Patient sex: M
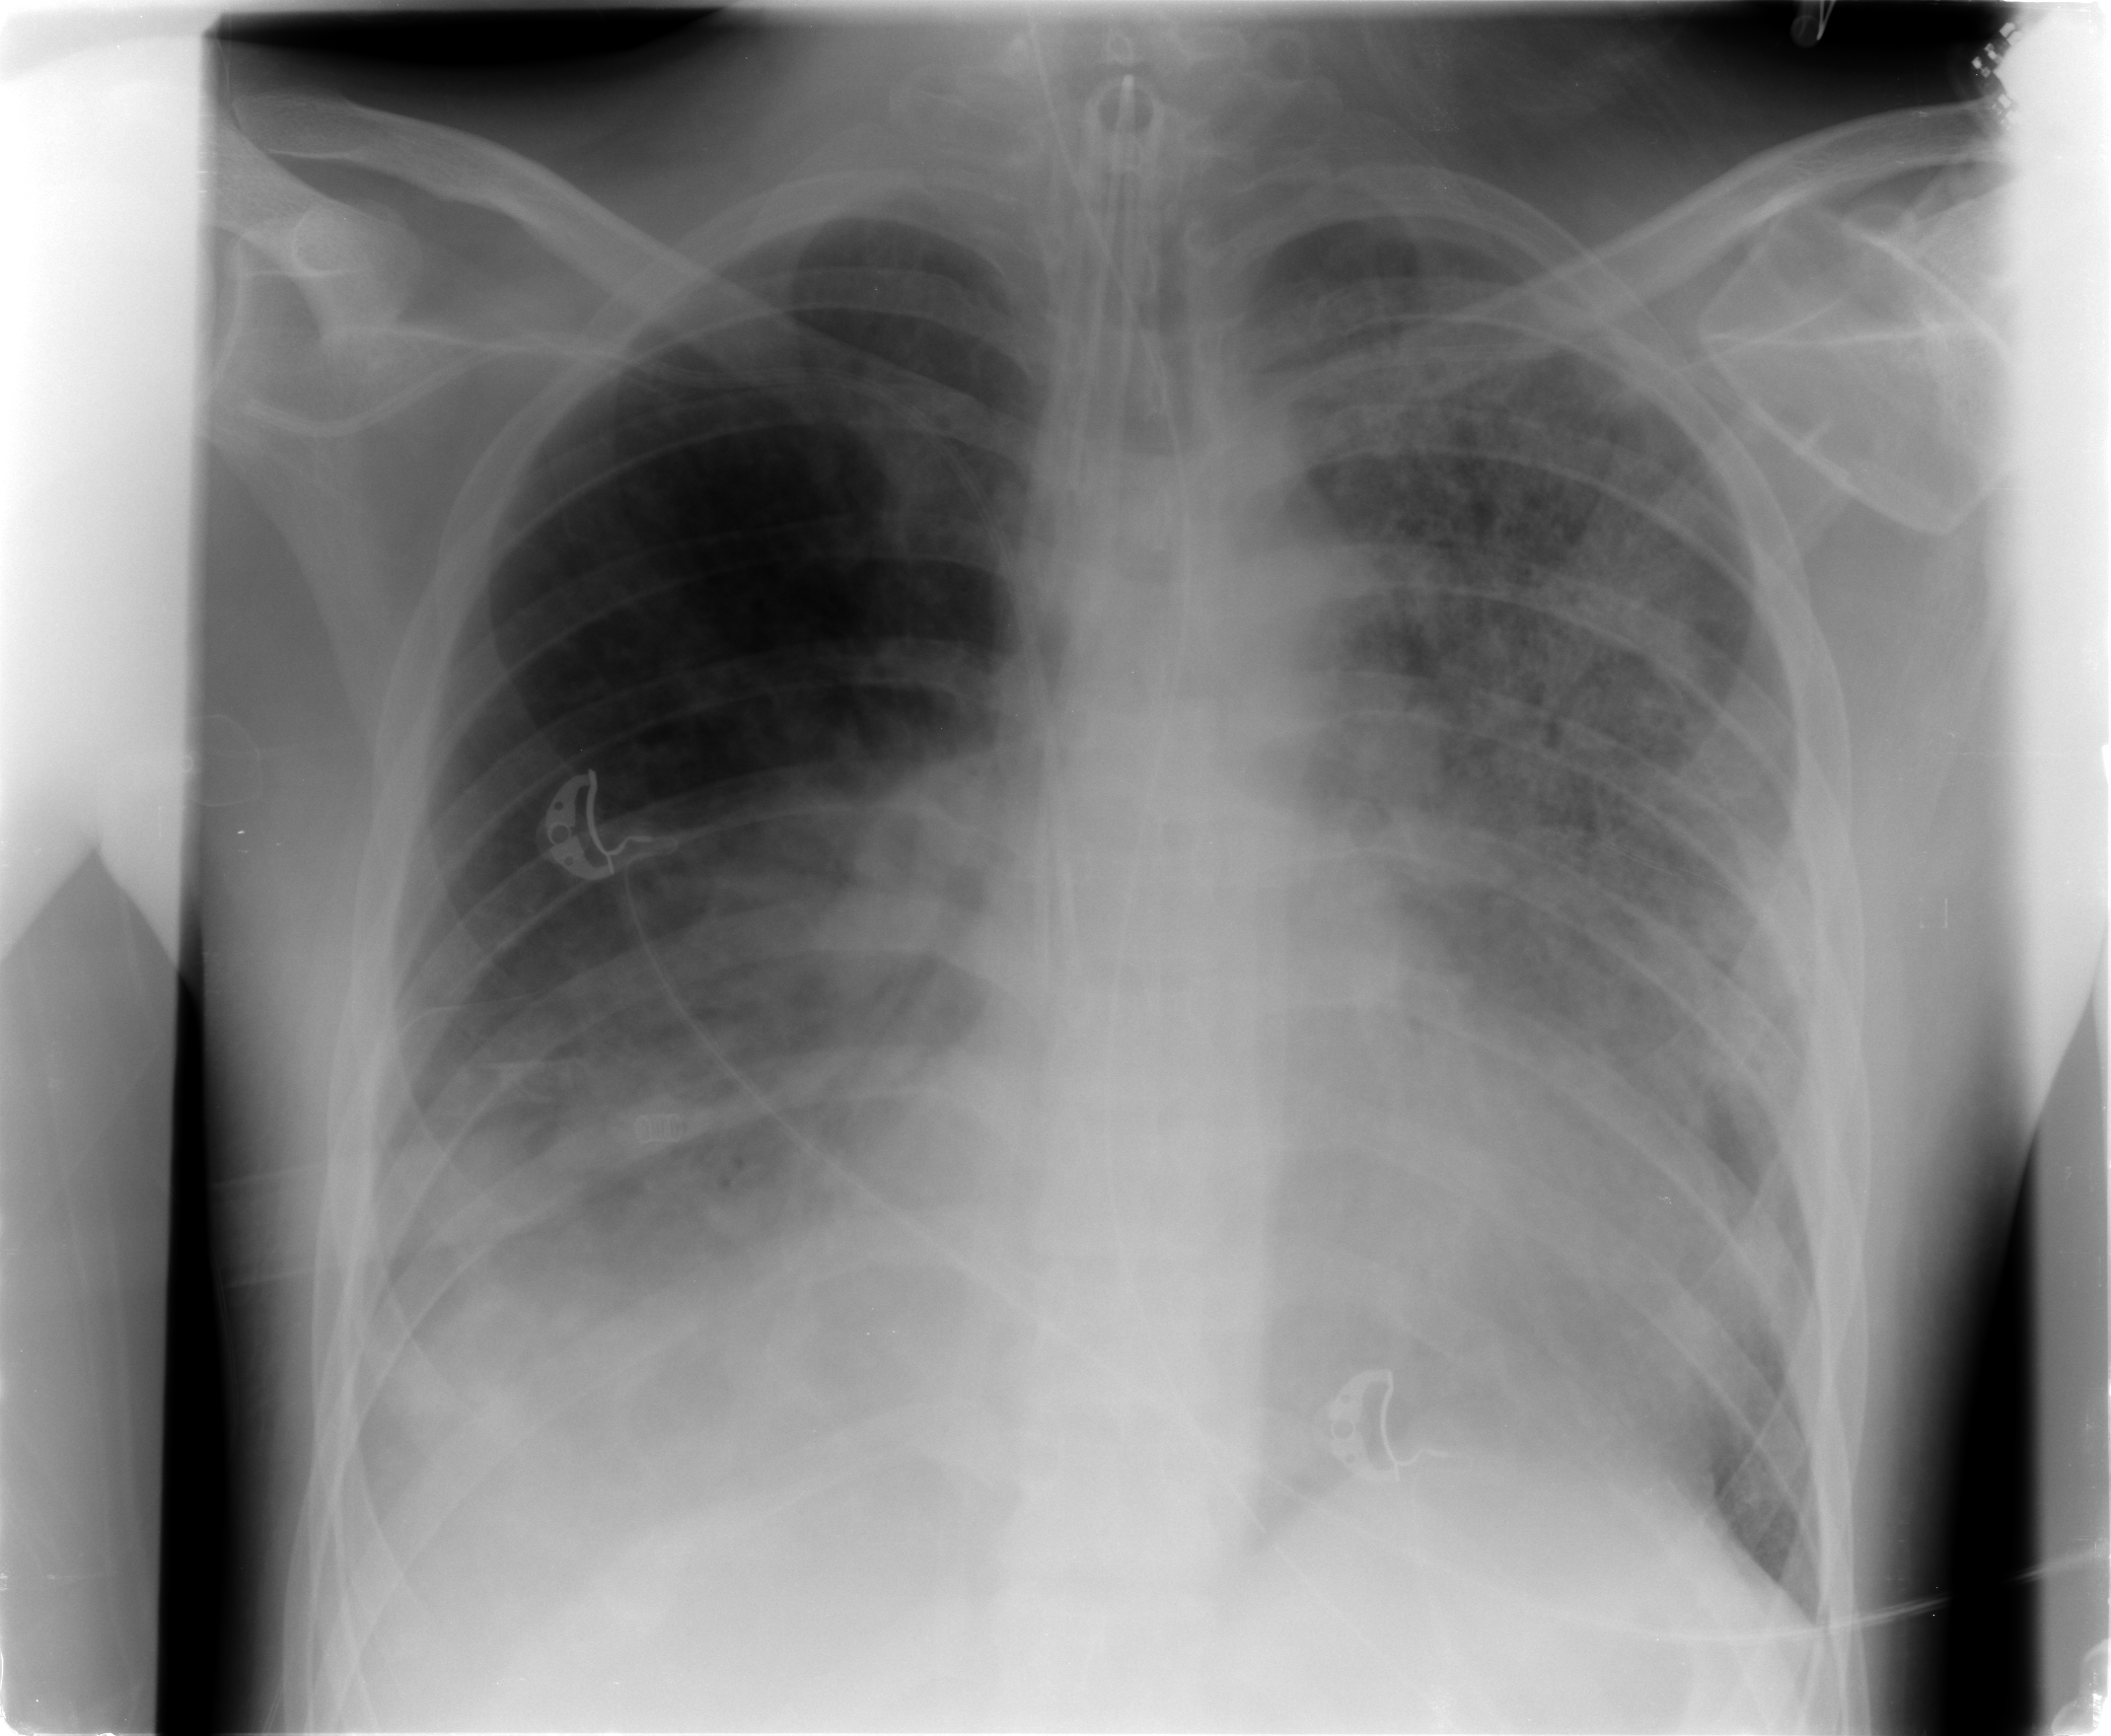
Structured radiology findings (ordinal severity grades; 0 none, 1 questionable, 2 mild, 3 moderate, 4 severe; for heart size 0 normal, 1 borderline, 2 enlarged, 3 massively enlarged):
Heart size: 2
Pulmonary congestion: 3
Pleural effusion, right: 2
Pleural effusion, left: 1
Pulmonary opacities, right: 2
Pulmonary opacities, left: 4
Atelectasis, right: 3
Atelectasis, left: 3